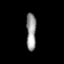
Tissue: lung
Cell type: T cells
Senescence score: 0.2356
Nuclear area (px): 366
Mean DAPI intensity: 149.167